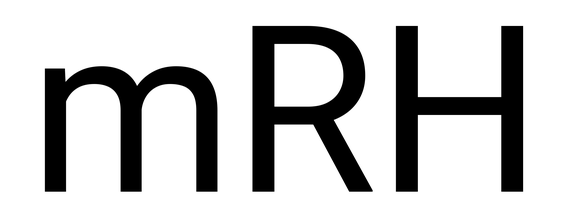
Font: Roboto_Regular